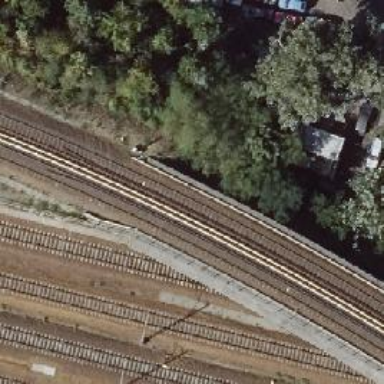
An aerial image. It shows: Bridge carrying electrified light rail track.